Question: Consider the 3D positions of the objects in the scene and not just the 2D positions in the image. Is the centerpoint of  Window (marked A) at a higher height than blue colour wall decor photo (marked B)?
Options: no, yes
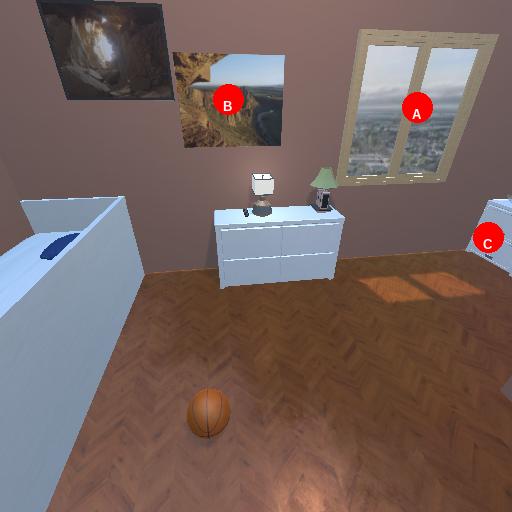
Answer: no